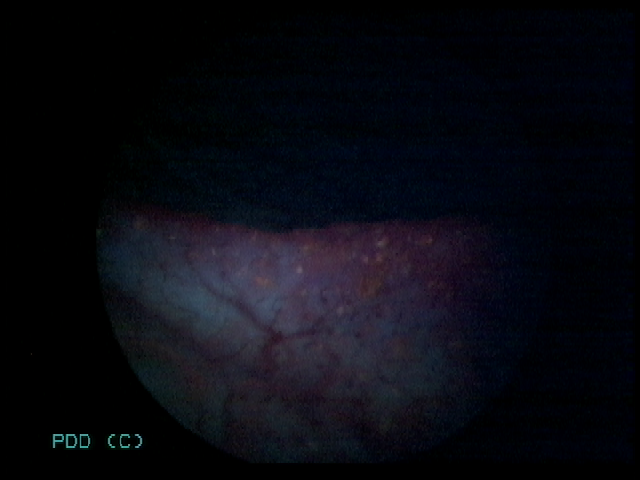
Modality: BLC
Class: Non-malignant
Subclass: CCG
Lesion: L3
Morphology: Non-papillary
Bladder cancer association: No